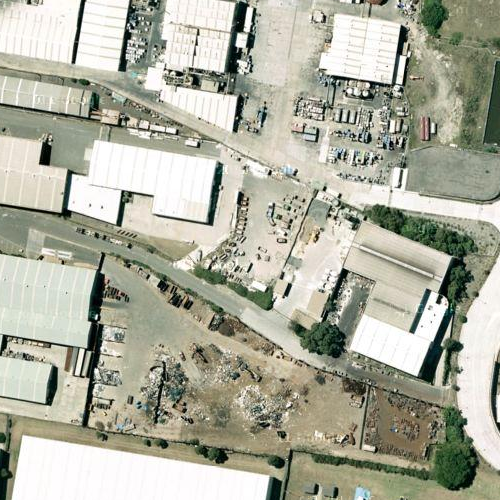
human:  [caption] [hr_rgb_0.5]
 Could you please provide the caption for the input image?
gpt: An industrial area with a residential area beside .

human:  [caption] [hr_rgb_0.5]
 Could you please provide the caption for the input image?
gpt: An industrial area with many white buildings densely arranged while a residential area beside .

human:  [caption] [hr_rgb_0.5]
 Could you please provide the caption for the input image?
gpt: Many white buildings arranged densely in the industrial area while some houses beside .

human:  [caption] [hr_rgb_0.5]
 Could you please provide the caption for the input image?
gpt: This is an industrial area with many white buildings densely arranged while a residential area beside .

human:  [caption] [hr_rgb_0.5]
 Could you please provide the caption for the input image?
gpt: Many white buildings in the industrial area while a residential area beside .